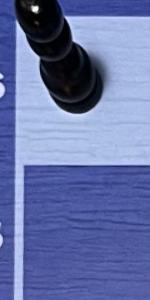
Label: Empty